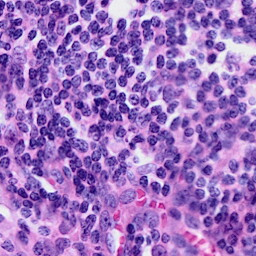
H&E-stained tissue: Cervix